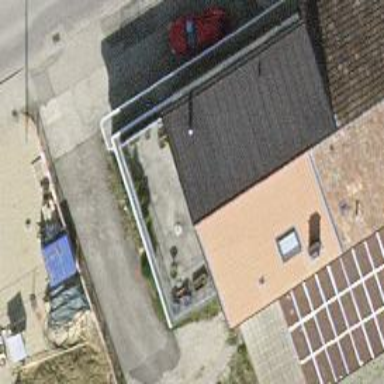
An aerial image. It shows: Car repair shop.